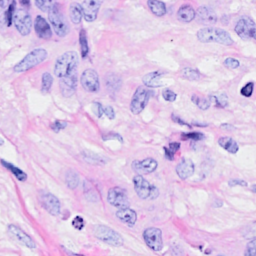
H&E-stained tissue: Breast